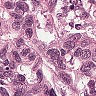
Metastatic tissue present: yes